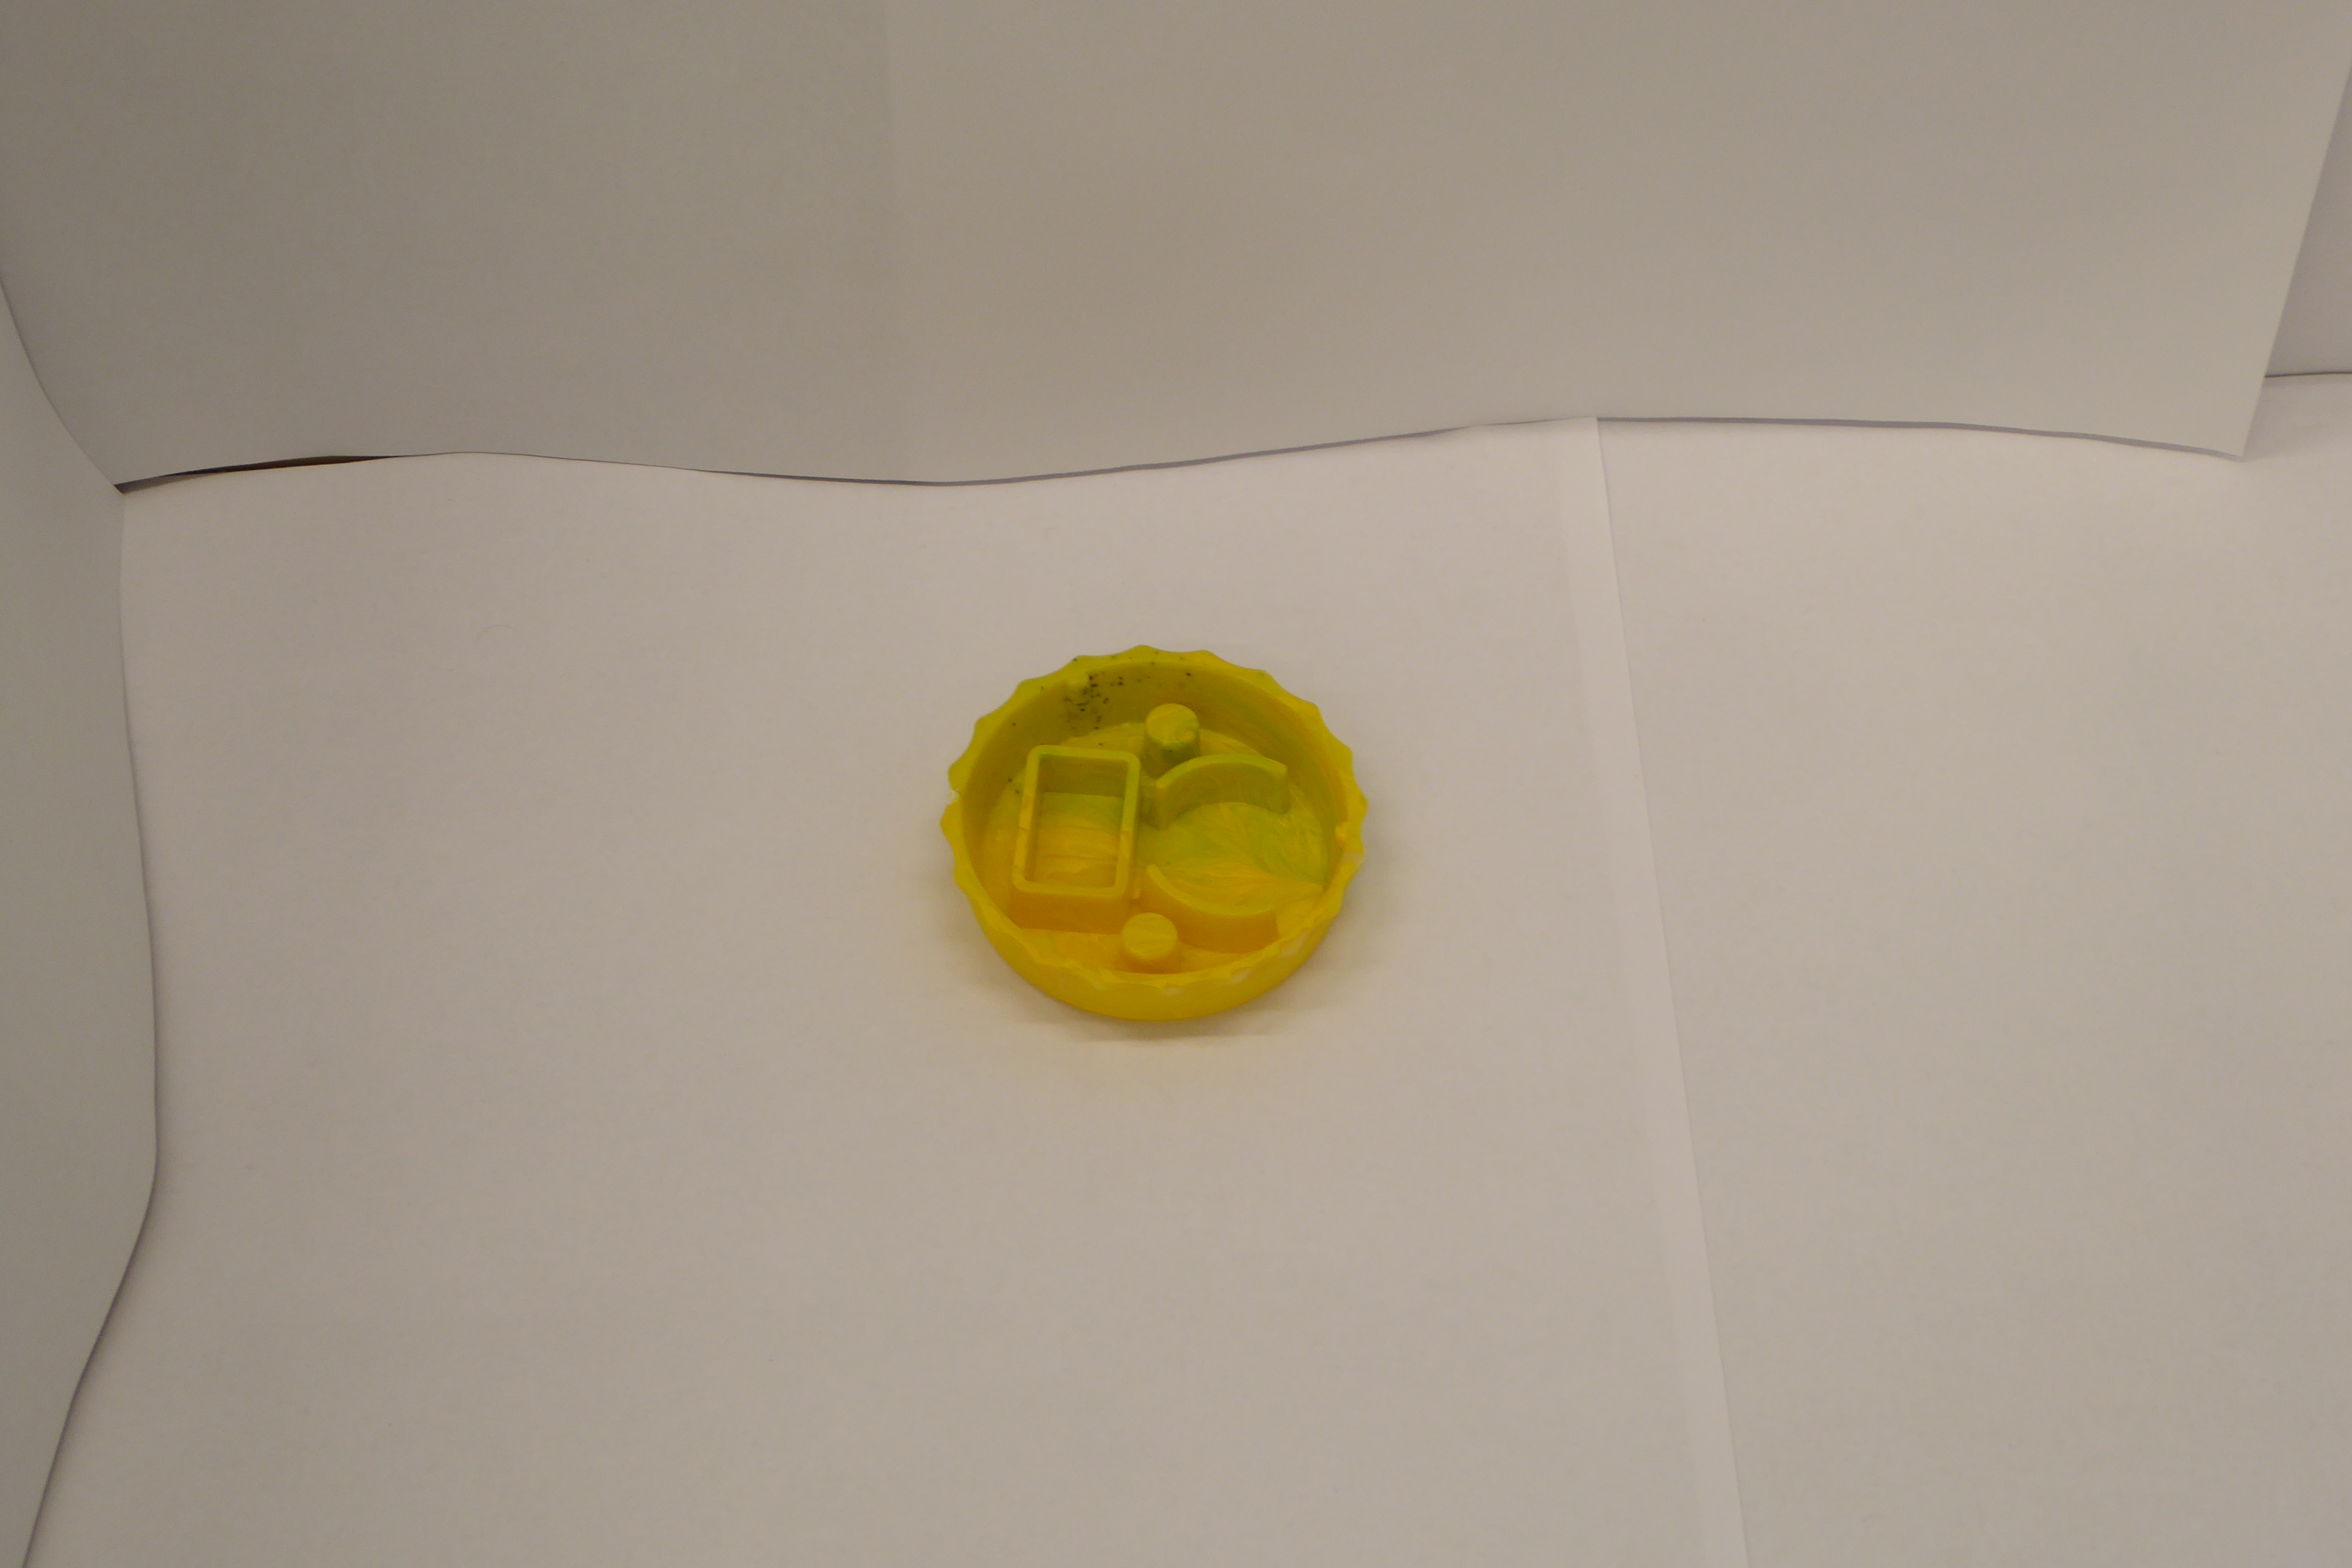
Label: Bottle Opener - Cover